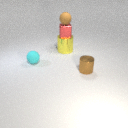
small red metal cube below small brown rubber sphere